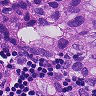
Metastatic tissue present: yes